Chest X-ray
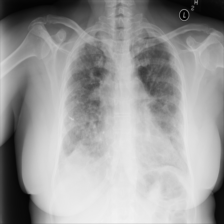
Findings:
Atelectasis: negative
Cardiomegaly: negative
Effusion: negative
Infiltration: negative
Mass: negative
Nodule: negative
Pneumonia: negative
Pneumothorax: negative
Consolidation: negative
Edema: negative
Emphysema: negative
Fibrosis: positive
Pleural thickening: negative
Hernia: negative